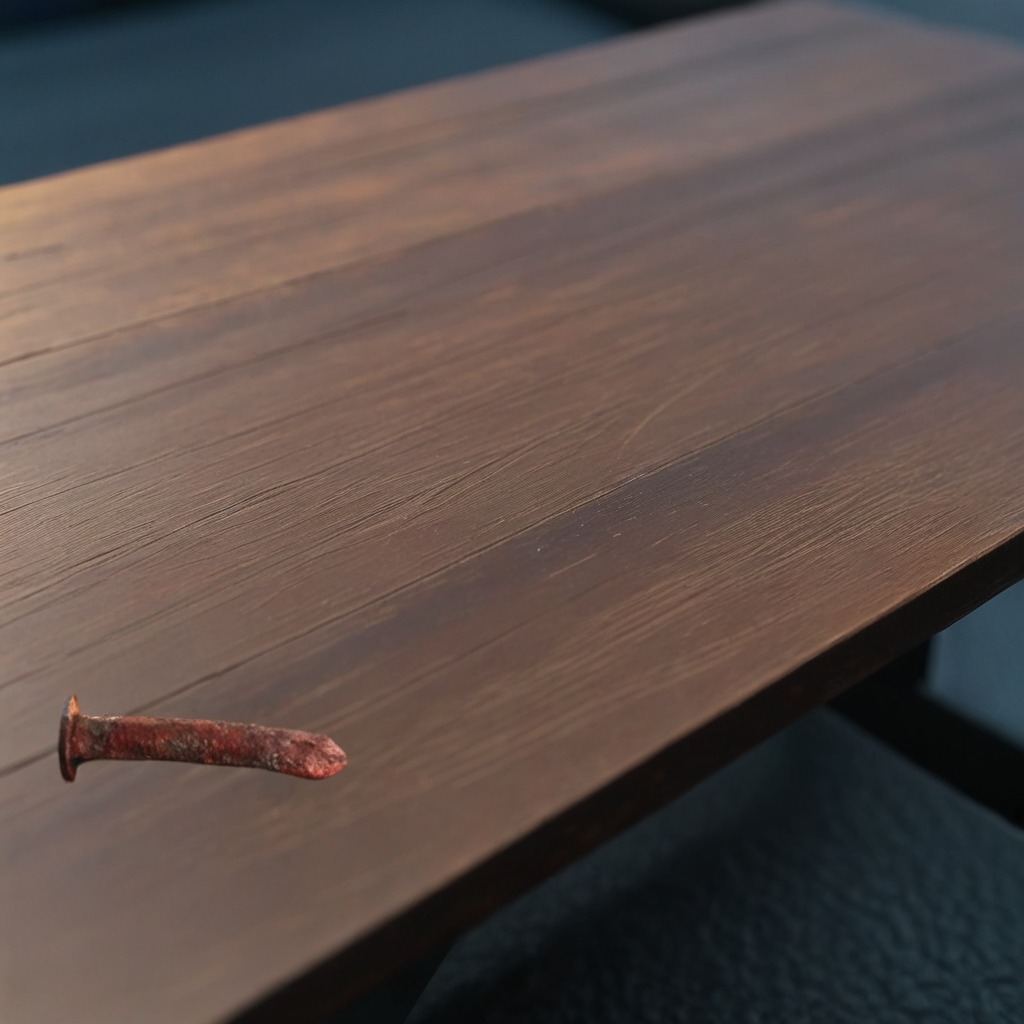
An iron nail is lying on the table.